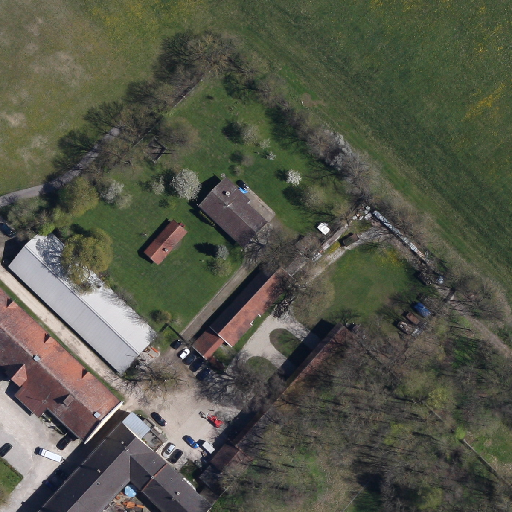
Referring expression: light-duty vehicle